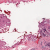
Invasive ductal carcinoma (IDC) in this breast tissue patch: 0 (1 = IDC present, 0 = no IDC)